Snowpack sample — Loveland Pass, Silver Plume, Colorado, USA (1/12/25, 11:40 AM MST)
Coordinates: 39.66, -105.88
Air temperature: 7 °F
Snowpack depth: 140 cm
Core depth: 10 cm
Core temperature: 41 °F
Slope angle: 11°, slope face: 30°
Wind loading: high
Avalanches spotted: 2
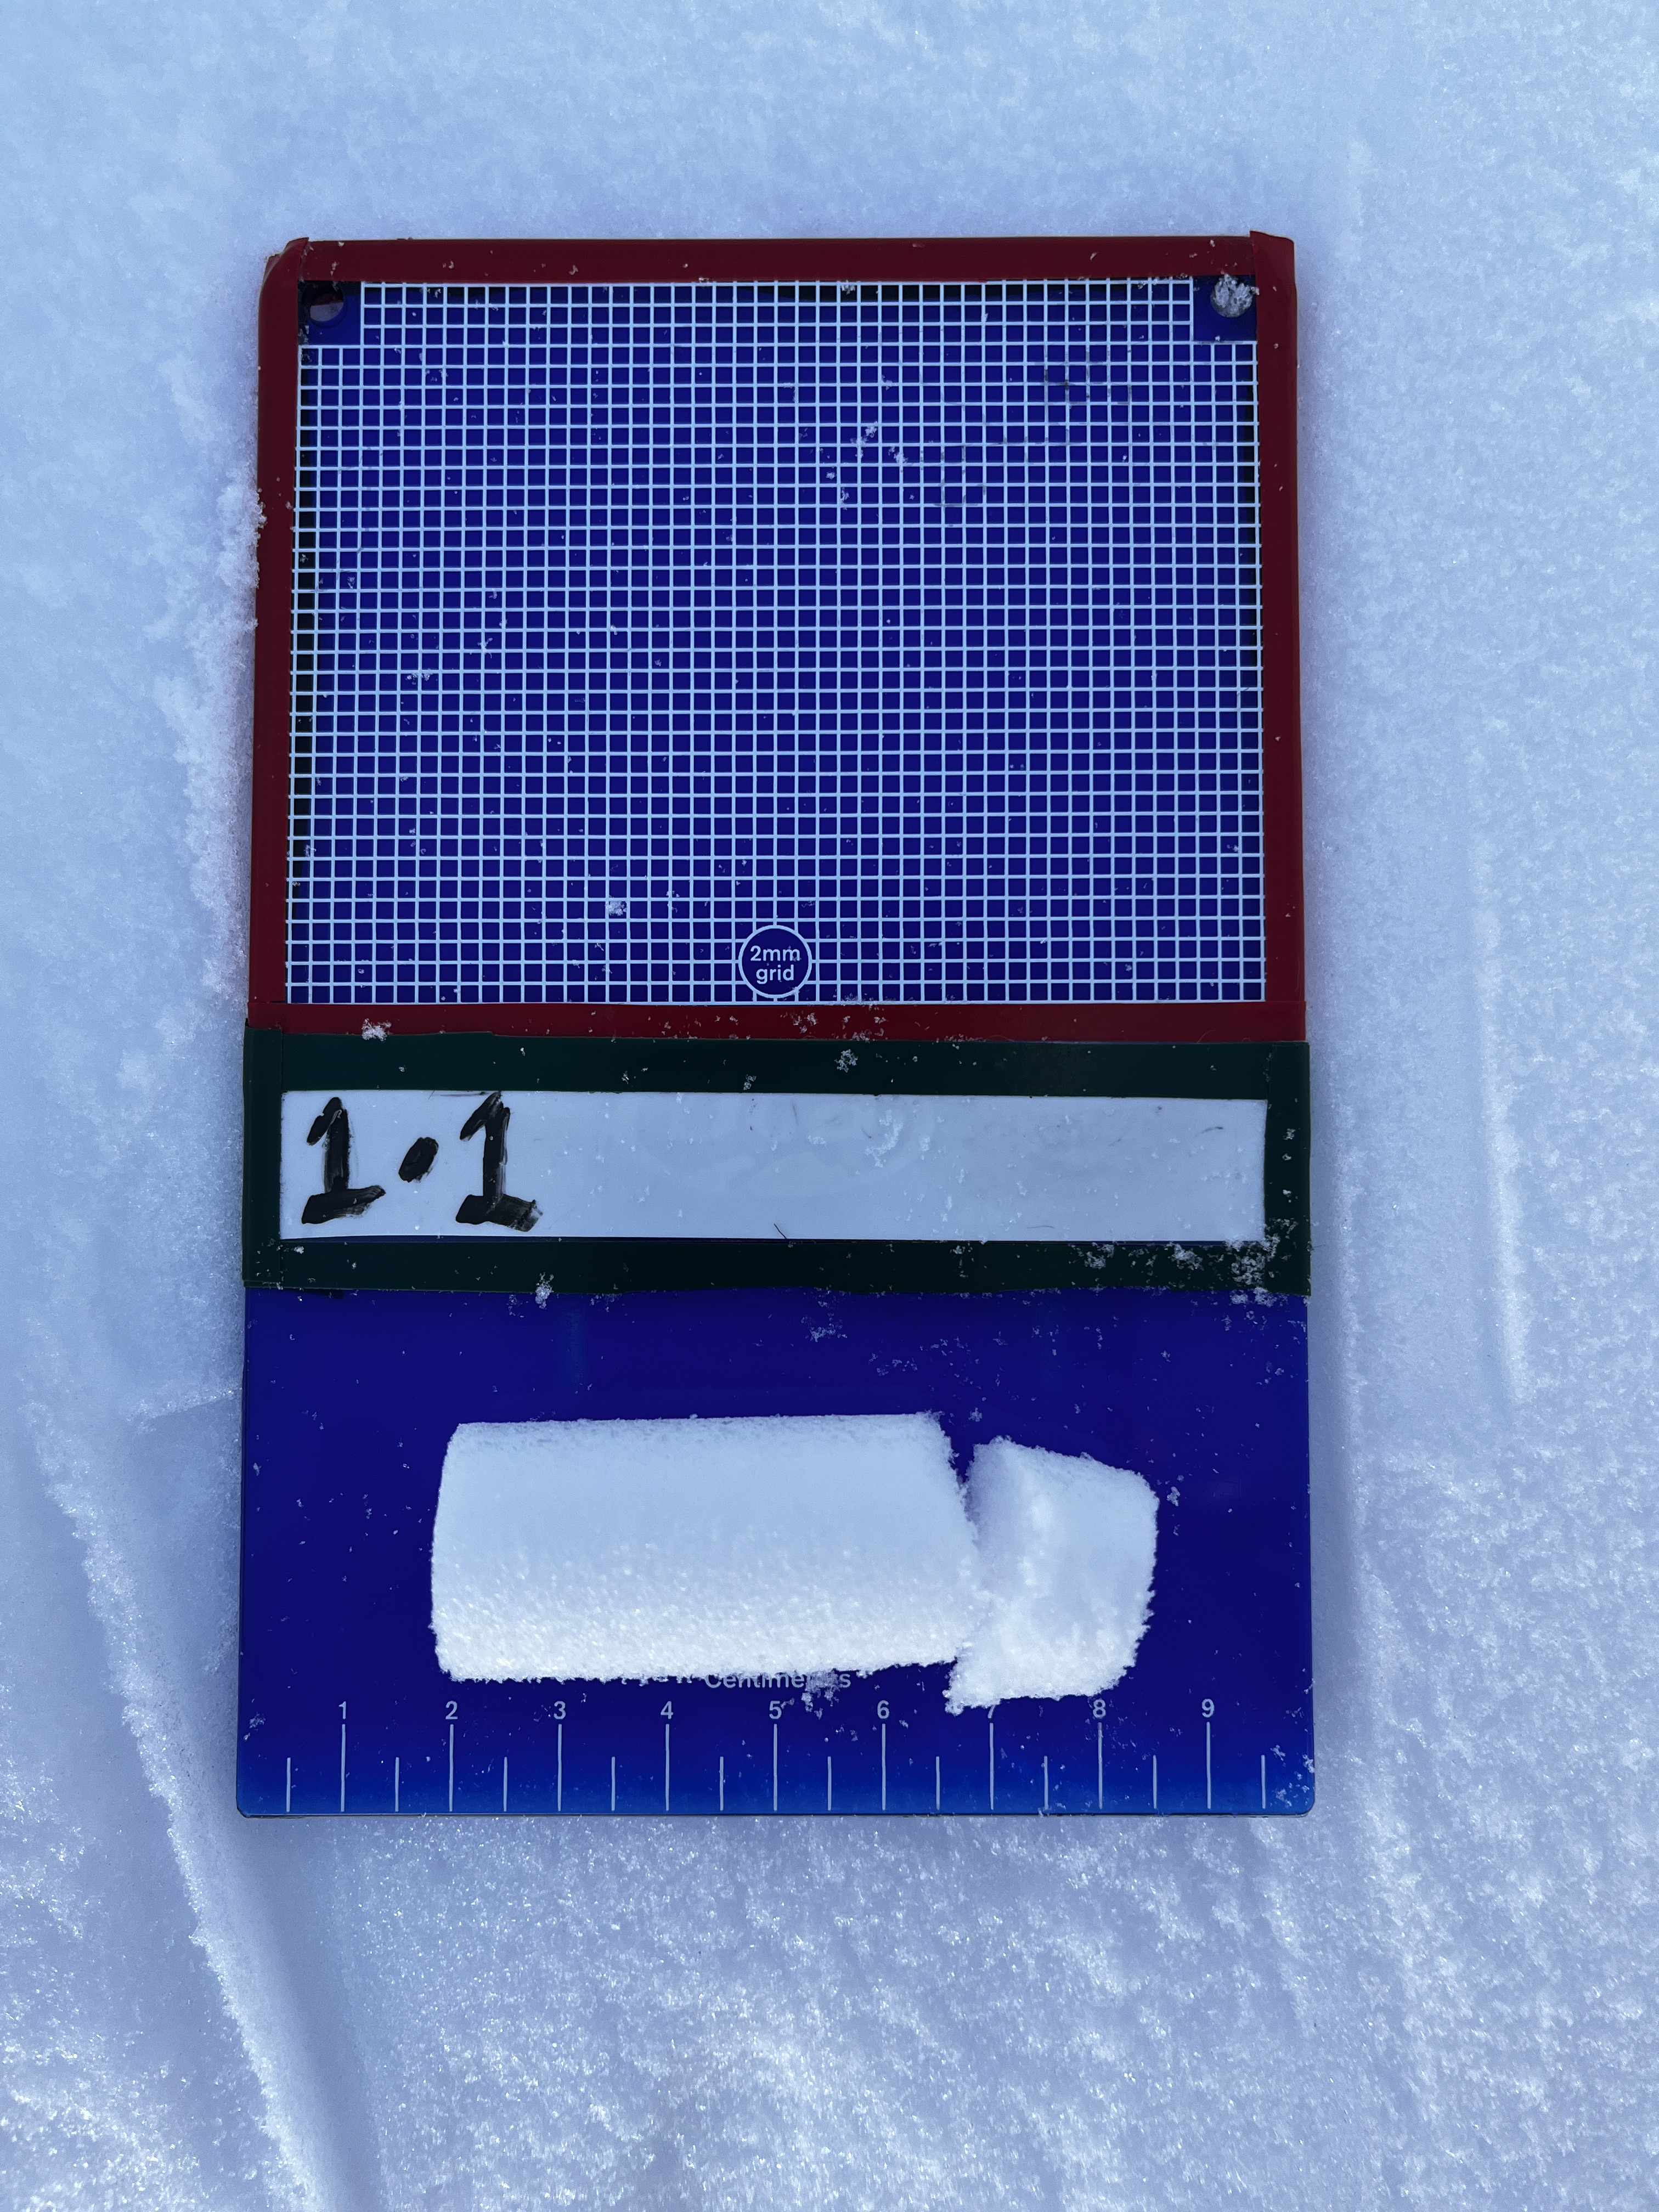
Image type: crystal_card
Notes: Pilot using slightly modified coring method that took too large segment for snow profile picturing, advised not to use in higher level models. Two avalanche on south face nearby, partially cloudy with light snow in the last 24 hours. Lots of wind loading on eastern features.